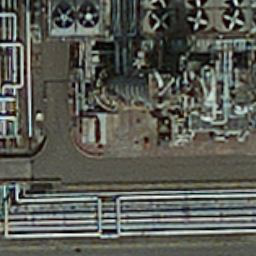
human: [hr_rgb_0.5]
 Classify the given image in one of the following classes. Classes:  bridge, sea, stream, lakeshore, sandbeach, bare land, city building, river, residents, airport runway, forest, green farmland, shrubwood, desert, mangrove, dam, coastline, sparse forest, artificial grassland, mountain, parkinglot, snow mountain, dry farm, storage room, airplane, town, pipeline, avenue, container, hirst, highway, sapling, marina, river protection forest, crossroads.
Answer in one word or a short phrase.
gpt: pipeline